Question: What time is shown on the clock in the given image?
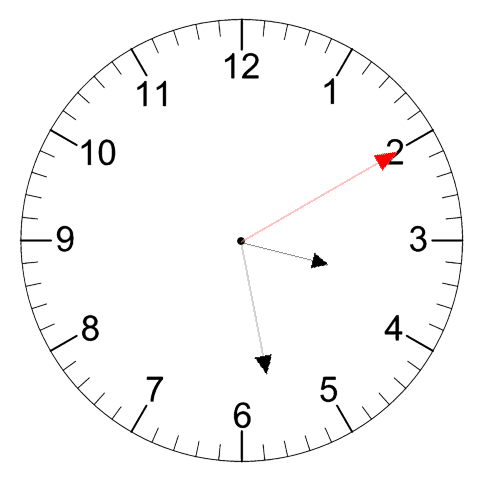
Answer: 03:28:10